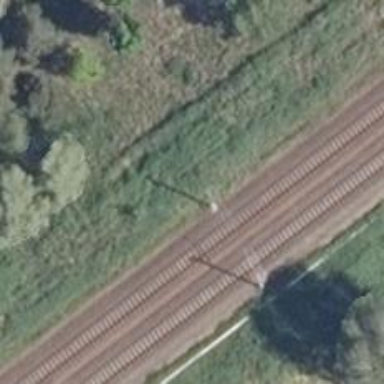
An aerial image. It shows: Catenary mast for power lines.